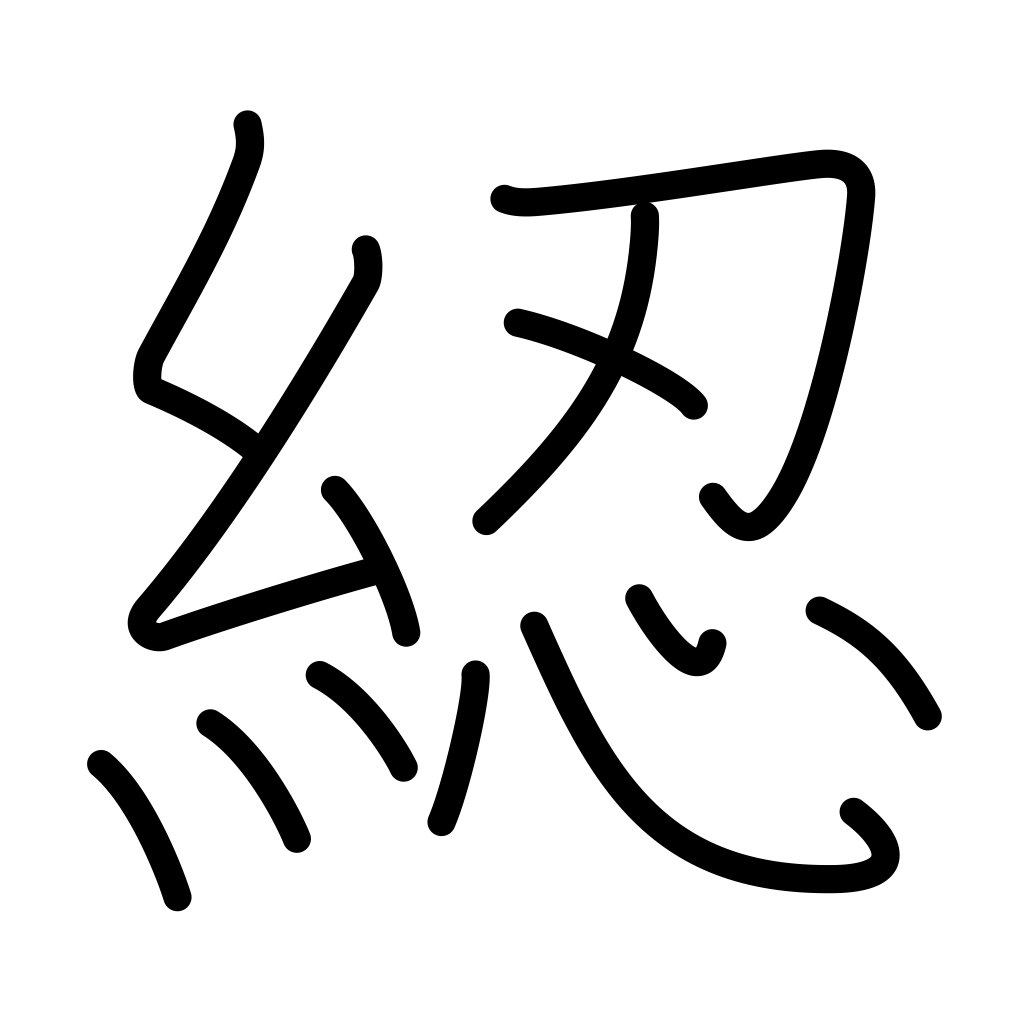
Meaning: splashed dye pattern, reel, skein